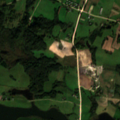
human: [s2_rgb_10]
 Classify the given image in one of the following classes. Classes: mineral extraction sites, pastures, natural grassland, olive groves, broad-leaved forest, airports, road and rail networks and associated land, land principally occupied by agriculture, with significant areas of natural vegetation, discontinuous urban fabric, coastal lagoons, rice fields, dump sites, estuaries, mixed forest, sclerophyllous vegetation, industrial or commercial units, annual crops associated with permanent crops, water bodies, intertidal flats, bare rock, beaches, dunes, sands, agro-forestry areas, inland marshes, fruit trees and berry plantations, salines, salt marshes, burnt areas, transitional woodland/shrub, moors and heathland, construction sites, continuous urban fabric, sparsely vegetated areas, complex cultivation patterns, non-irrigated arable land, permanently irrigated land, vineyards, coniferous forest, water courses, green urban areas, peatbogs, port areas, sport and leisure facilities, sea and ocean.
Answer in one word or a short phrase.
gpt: complex cultivation patterns, land principally occupied by agriculture, with significant areas of natural vegetation, broad-leaved forest, water bodies